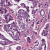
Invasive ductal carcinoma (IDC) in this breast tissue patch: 1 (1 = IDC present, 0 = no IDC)